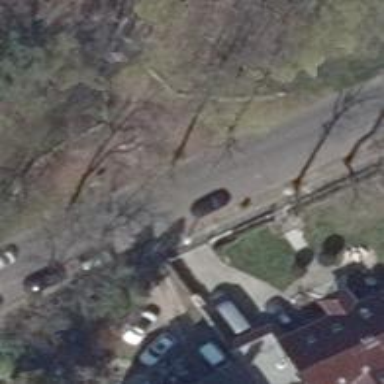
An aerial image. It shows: Residential road with asphalt surface and sidewalk on the left.